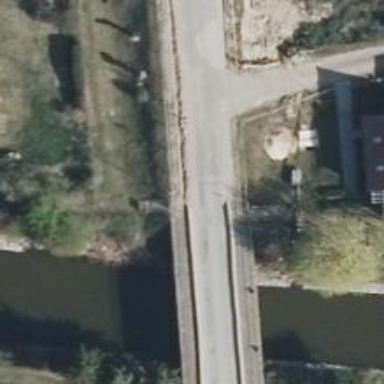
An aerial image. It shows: Paved secondary road crossing bridge.